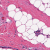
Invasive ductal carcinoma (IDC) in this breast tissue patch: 0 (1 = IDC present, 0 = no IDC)